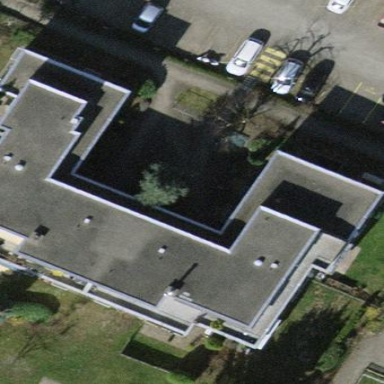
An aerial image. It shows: Building with flat roof.